Aerial crown-view tile of a tropical tree (Barro Colorado Island, Panama), acquired 20240813:
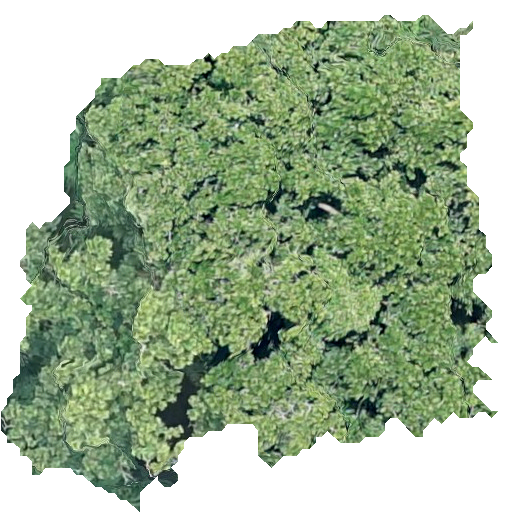
Species: Anacardium excelsum
GBIF accepted scientific name: Anacardium excelsum
Crown area: 262.393 m²